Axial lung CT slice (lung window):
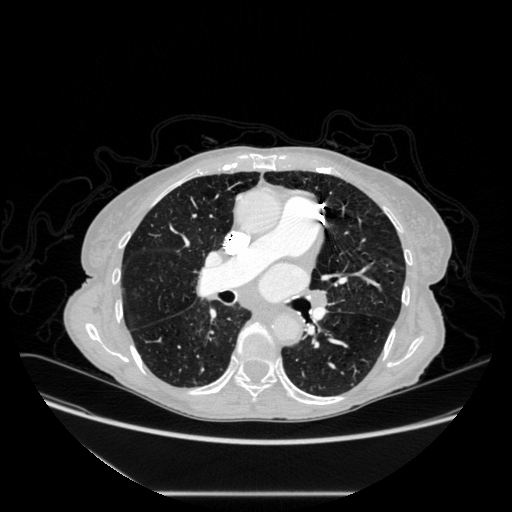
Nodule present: no